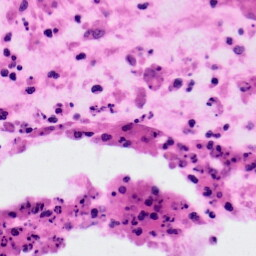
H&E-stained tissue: Colon